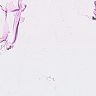
Metastatic tissue present: no